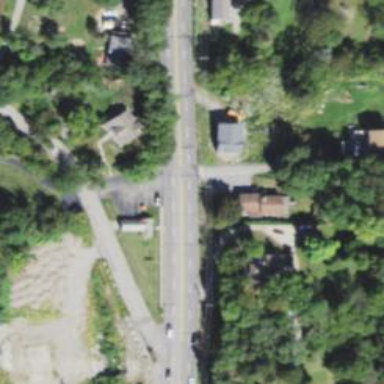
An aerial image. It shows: Asphalt road with primary designation. There is sidewalk on the left side.